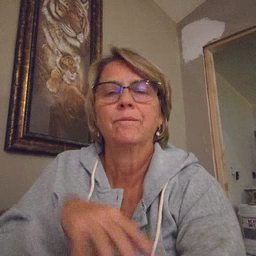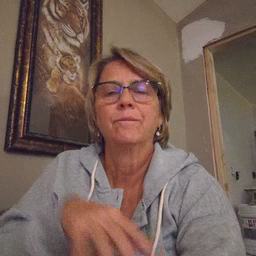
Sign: gift